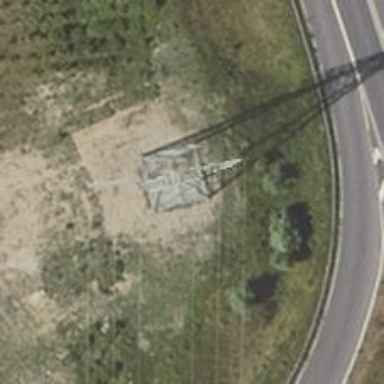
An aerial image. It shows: Power line in the image.